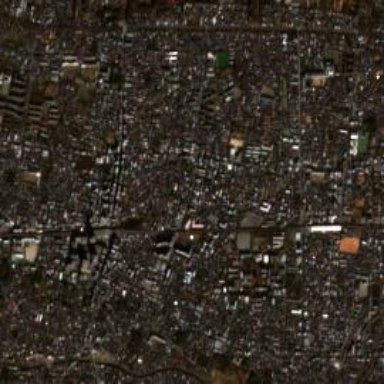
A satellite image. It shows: Cityscape.